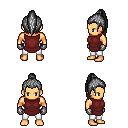
a pixel art fantasy rpg character, male body template, human, tanned skin, maroon tunic, white pants, gray long topknot hairstyle, metal gloves, four views (front, back, left, right), 2x2 character sprite sheet, small pixel art, hard edges, no anti-aliasing